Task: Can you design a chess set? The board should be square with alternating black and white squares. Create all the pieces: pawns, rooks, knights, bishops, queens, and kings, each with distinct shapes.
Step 2021:
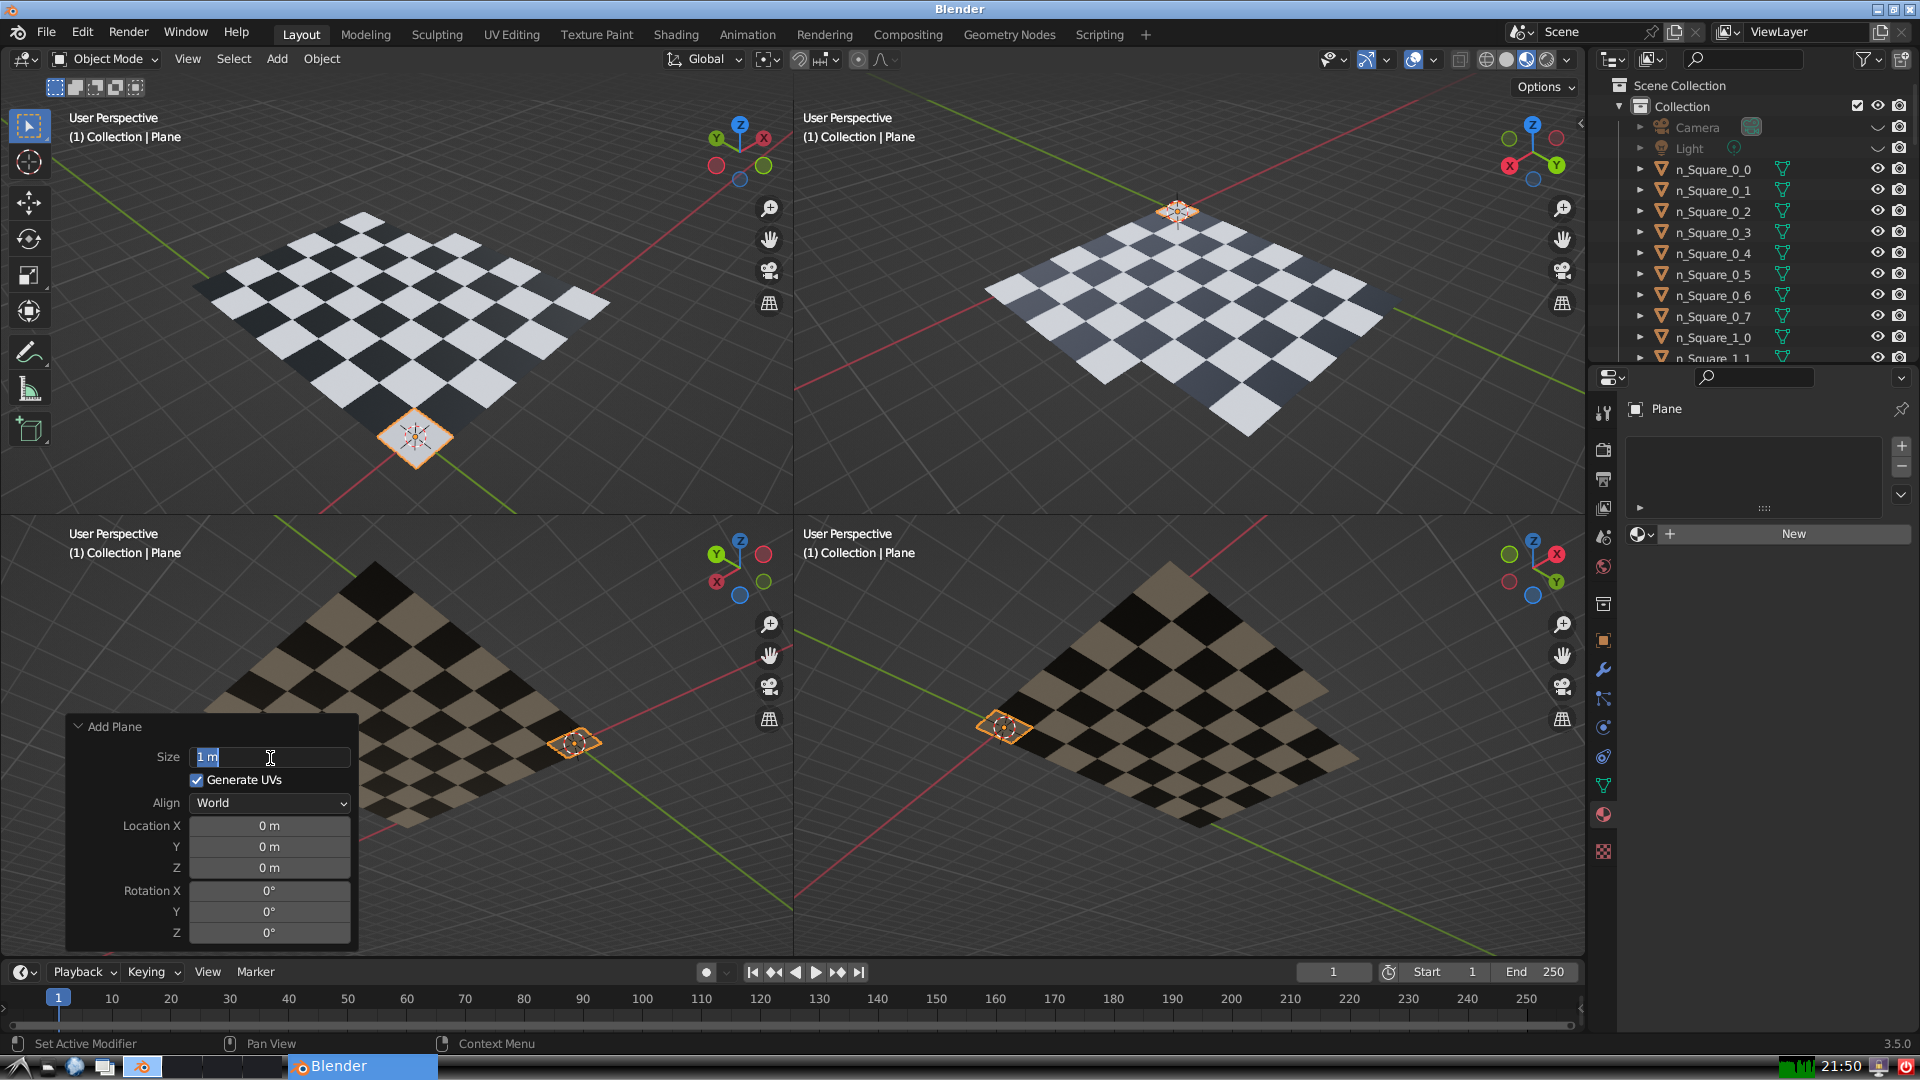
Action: input_text: 1.0